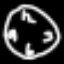
Label: clock